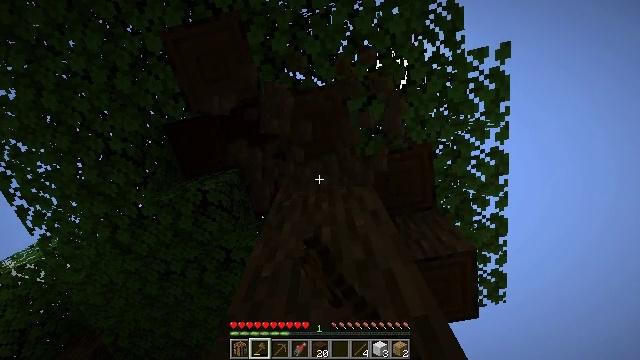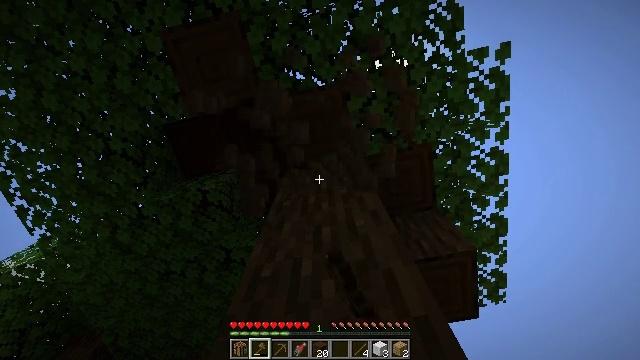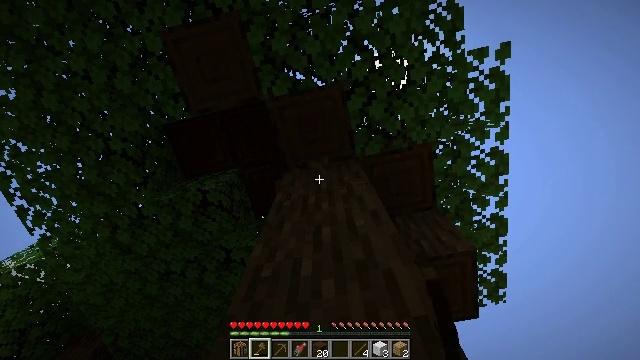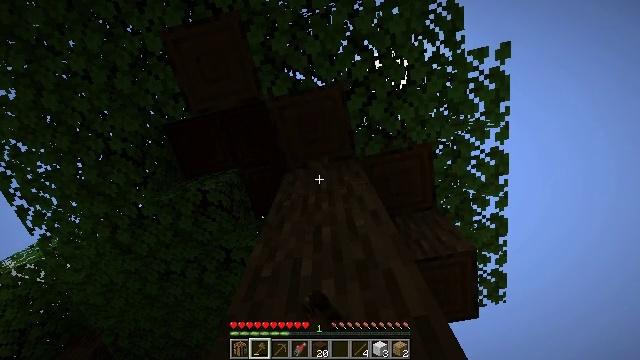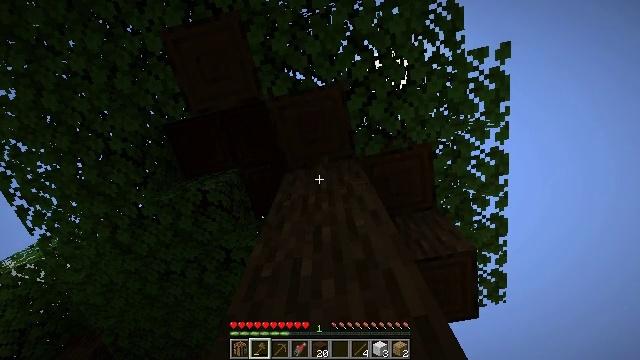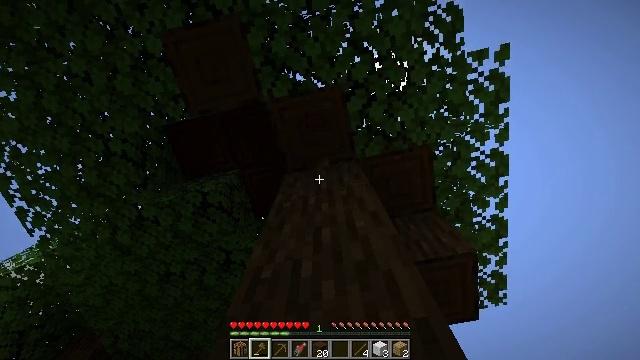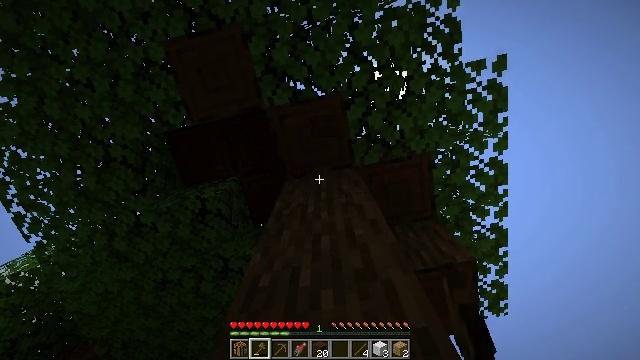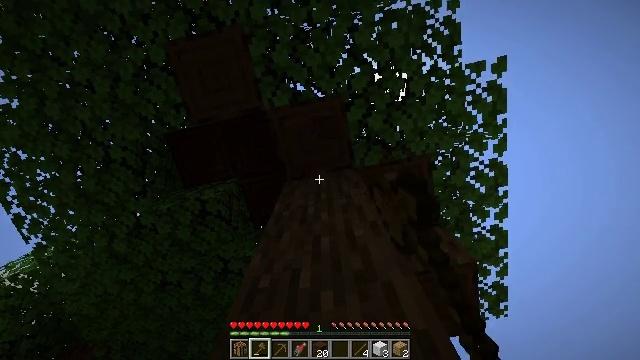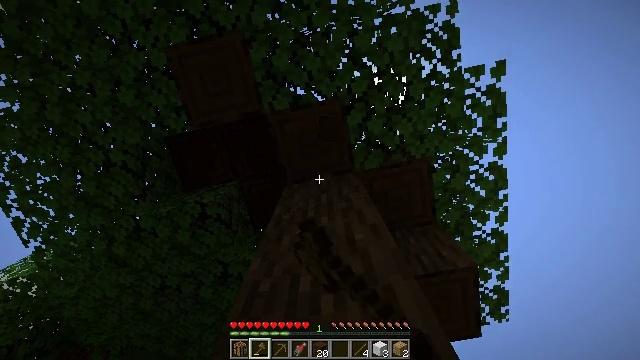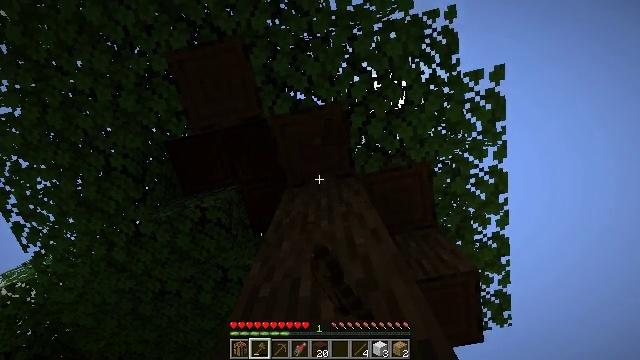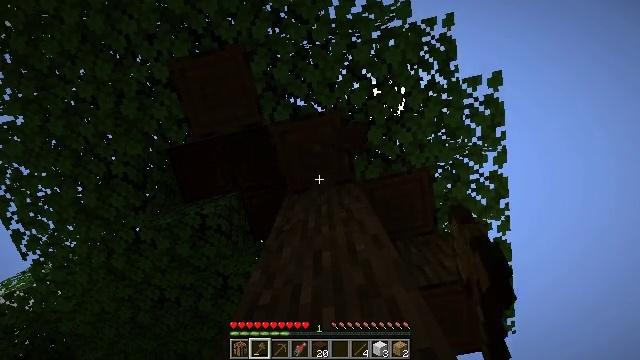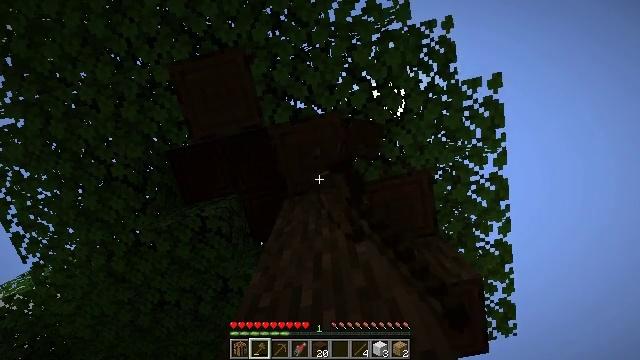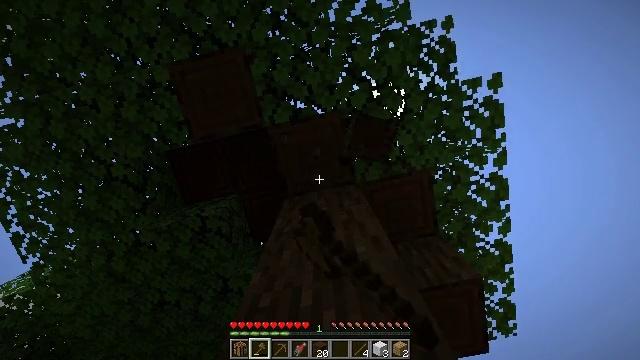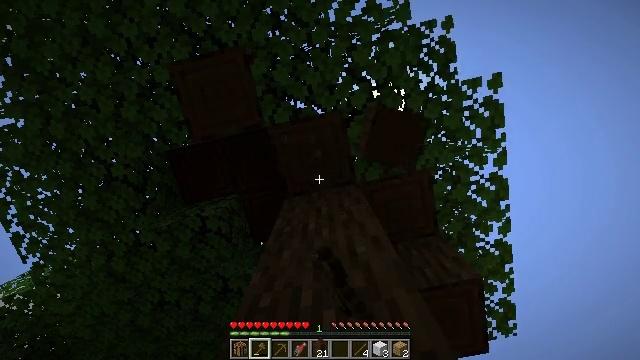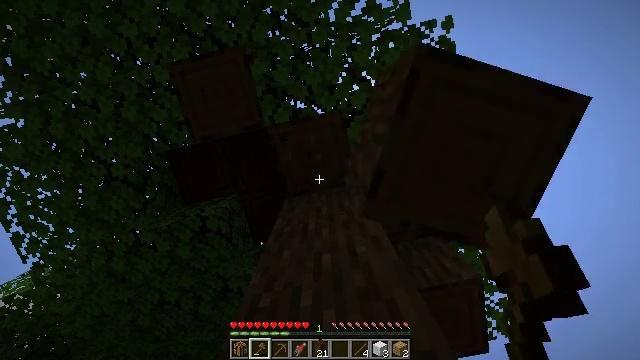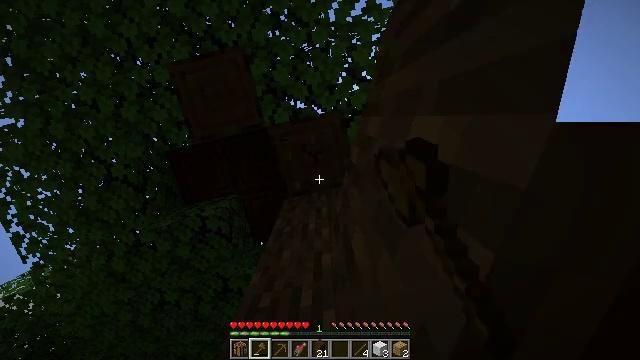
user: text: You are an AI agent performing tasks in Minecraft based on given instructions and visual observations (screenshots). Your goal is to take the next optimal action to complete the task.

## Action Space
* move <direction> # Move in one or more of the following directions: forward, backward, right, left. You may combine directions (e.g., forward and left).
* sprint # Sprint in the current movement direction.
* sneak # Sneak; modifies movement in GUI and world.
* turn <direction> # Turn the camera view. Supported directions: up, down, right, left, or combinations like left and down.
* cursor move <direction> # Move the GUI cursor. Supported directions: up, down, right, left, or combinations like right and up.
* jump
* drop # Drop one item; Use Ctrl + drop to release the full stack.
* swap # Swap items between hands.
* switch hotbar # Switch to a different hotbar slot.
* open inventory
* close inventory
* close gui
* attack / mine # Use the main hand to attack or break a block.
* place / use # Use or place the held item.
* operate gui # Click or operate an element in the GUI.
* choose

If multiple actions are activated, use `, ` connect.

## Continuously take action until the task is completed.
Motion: motion action
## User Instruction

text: Harvest dark oak log for resources.
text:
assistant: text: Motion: attack / mine
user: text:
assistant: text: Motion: attack / mine
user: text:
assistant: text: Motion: attack / mine
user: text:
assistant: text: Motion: attack / mine
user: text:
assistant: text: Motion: attack / mine
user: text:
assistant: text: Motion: turn up, attack / mine
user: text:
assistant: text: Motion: attack / mine
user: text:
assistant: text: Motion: attack / mine
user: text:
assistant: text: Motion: attack / mine
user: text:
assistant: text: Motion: turn up, attack / mine
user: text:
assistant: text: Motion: attack / mine
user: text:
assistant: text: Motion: attack / mine
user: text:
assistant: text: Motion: attack / mine
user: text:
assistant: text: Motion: attack / mine
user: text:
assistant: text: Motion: attack / mine
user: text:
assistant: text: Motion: attack / mine
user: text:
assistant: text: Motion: attack / mine
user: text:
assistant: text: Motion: attack / mine
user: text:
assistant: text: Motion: attack / mine
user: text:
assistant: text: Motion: attack / mine
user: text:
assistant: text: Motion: attack / mine
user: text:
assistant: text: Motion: attack / mine
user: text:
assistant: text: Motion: attack / mine
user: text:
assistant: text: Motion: attack / mine
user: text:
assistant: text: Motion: attack / mine
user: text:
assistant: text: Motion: attack / mine
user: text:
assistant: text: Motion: attack / mine
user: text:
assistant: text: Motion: attack / mine
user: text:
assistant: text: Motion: attack / mine
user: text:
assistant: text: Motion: attack / mine